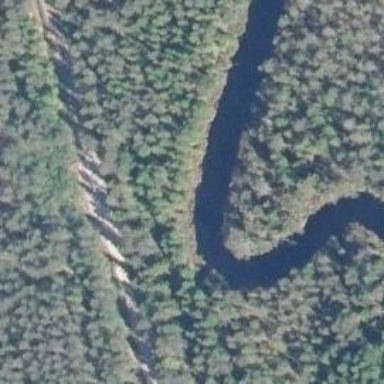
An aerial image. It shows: Beautiful river scene.